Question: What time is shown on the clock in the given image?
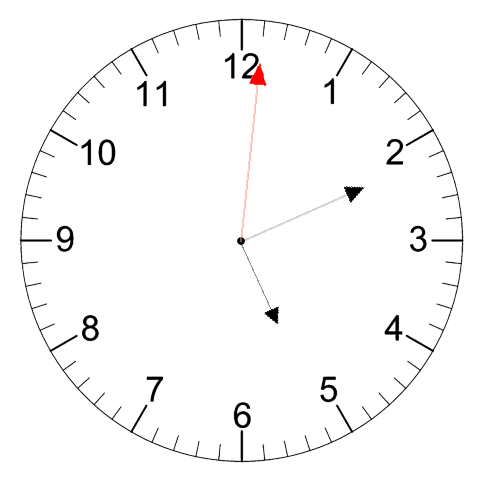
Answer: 05:11:01